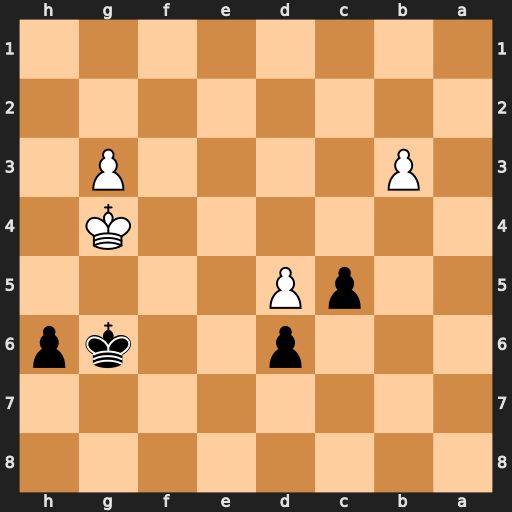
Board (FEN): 8/8/3p2kp/2pP4/6K1/1P4P1/8/8
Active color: b
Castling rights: -
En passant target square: -
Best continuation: h5+ Kf4 Kf6